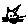
Label: cat